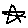
Label: star